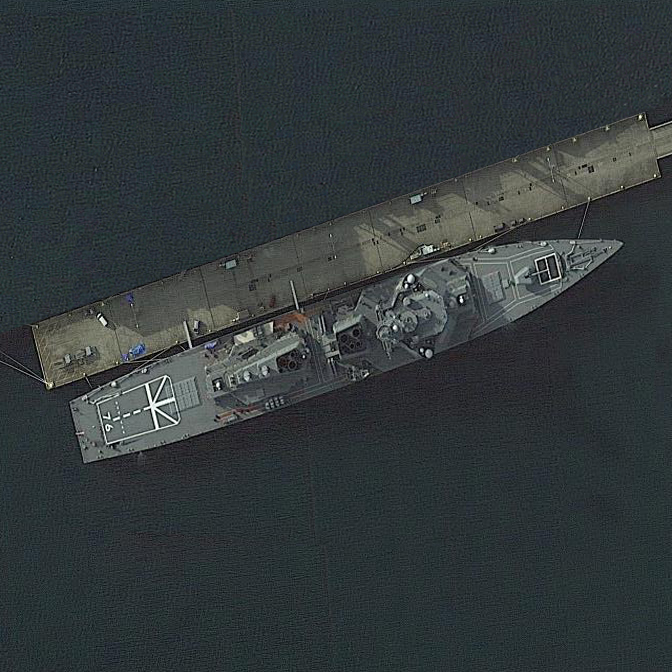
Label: Kongo-class_destroyer